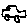
Label: car